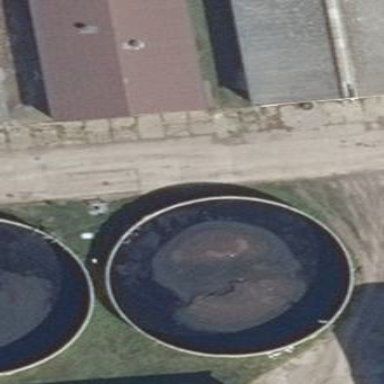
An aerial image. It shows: Storage tank with man-made structure.